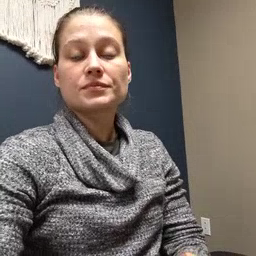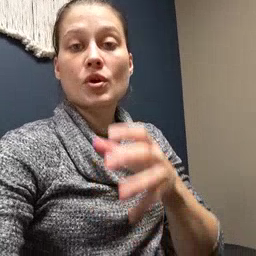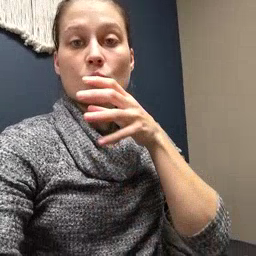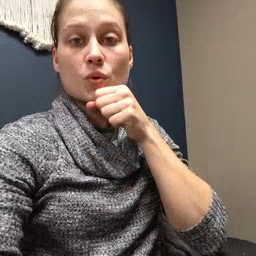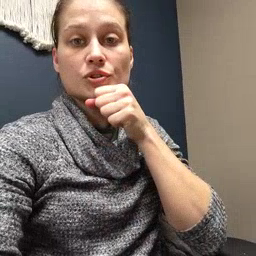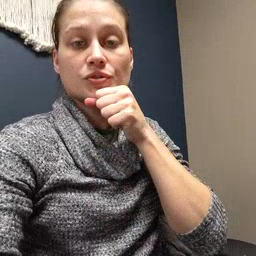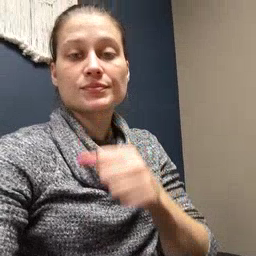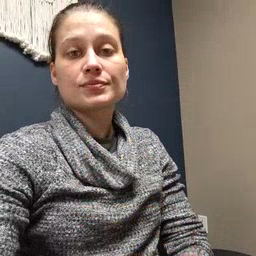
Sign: orange